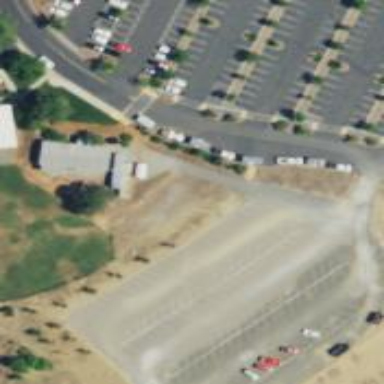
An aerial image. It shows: Road serving as parking aisle.